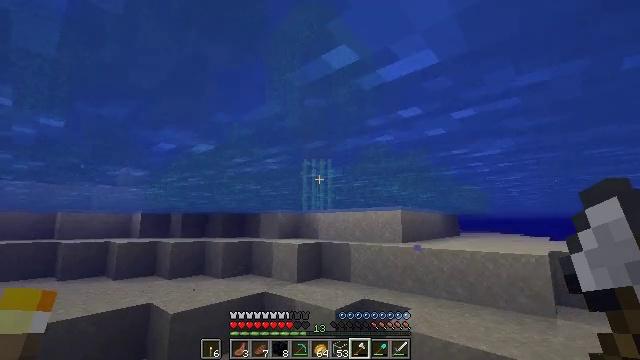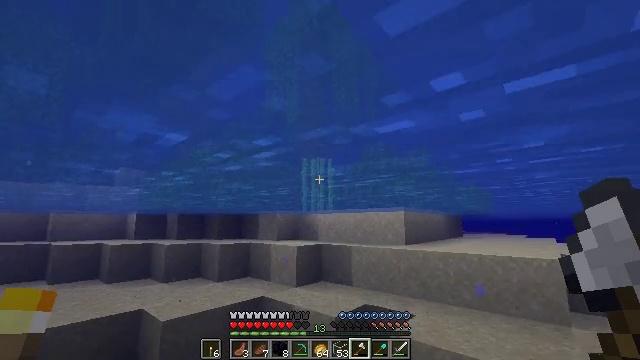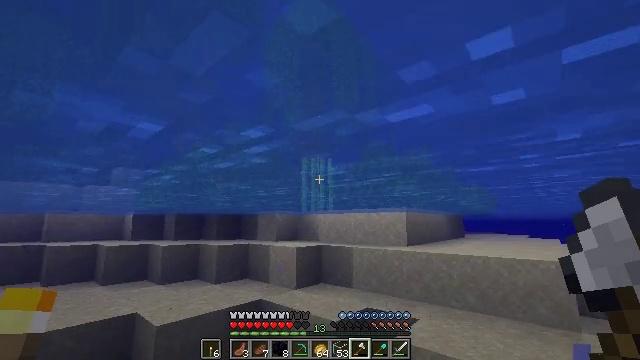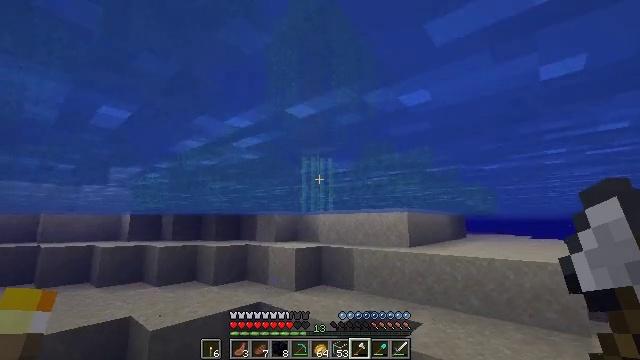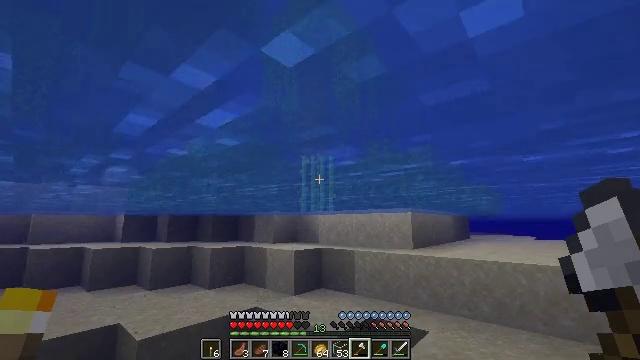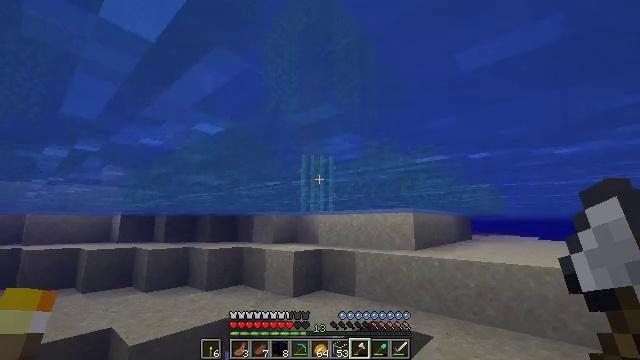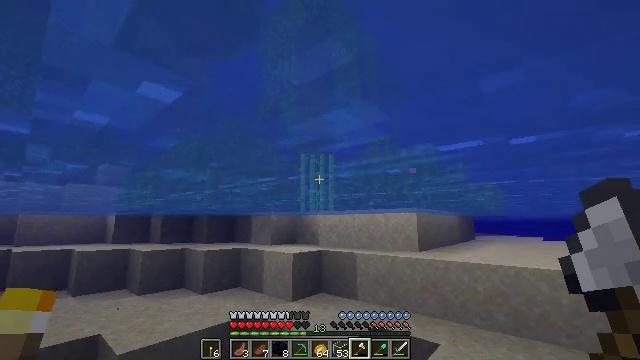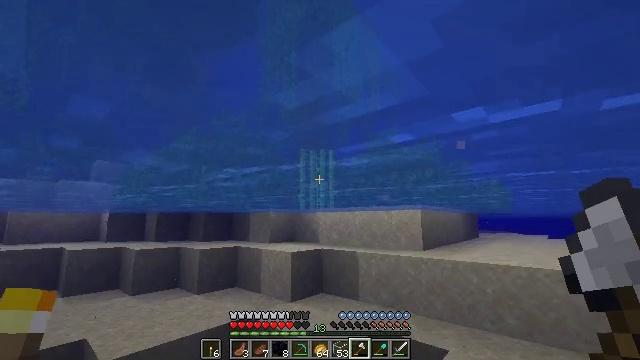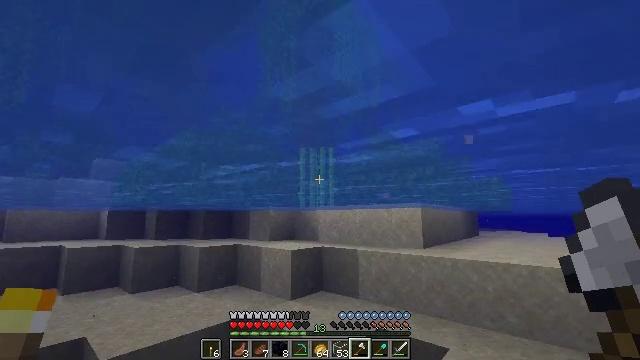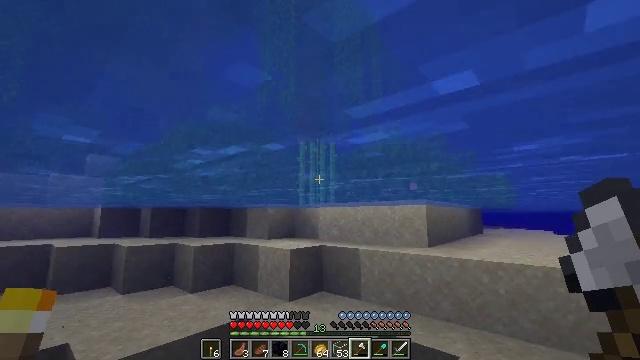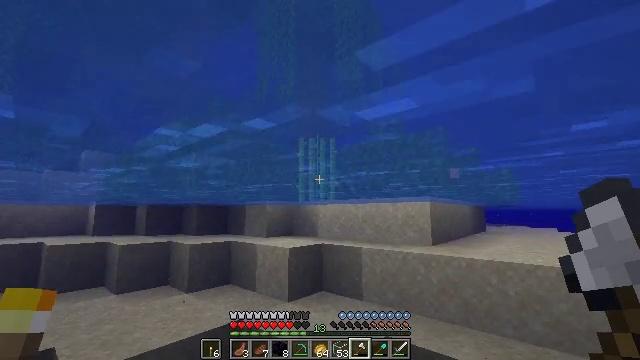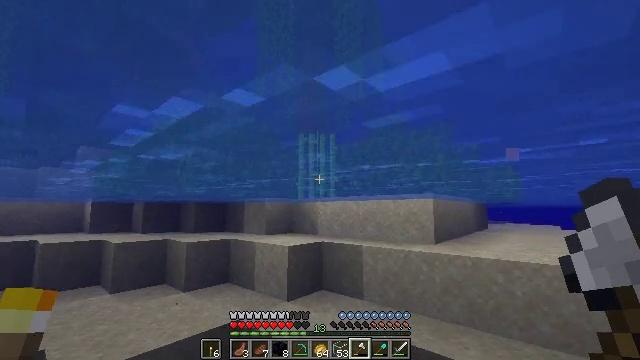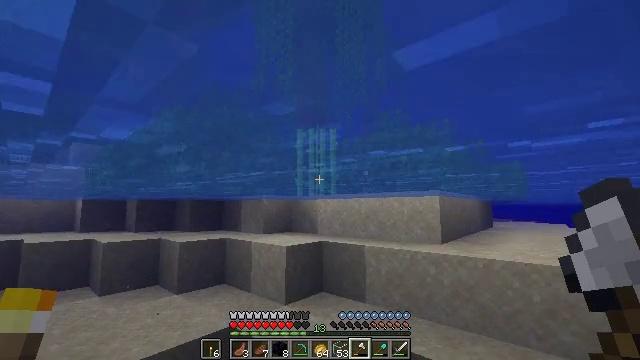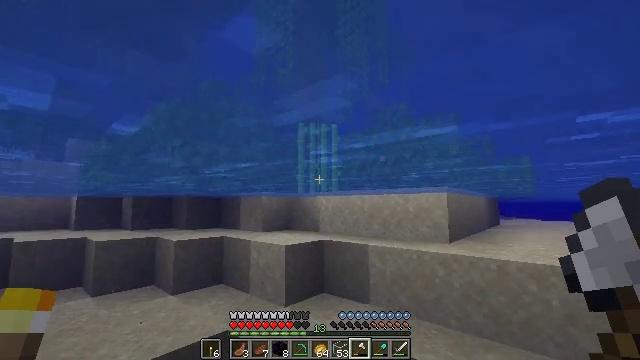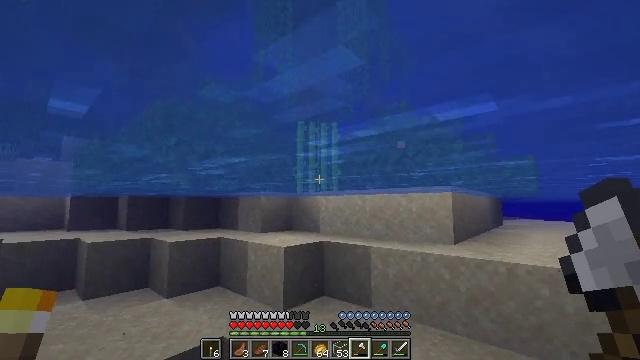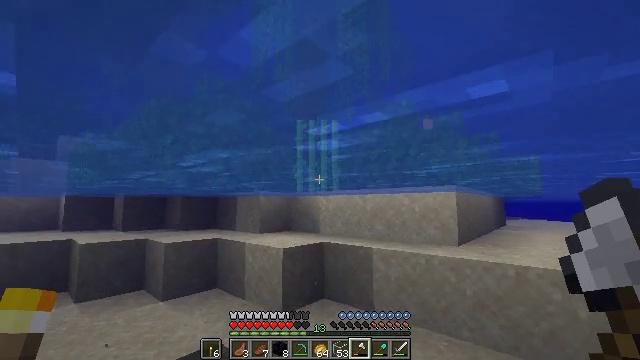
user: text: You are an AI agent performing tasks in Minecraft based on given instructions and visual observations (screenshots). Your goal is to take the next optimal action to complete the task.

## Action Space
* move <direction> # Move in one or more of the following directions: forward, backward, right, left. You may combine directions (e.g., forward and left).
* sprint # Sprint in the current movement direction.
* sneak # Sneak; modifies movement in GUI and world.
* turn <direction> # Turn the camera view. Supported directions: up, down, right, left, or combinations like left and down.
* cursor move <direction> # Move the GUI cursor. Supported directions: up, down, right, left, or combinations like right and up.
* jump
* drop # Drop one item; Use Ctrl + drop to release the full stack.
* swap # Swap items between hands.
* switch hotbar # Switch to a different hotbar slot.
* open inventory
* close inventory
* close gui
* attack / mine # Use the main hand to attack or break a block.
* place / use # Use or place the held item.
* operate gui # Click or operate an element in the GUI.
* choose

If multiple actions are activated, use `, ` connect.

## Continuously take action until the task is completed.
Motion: motion action
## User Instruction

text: Break the sugar cane.
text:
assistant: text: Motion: move forward, sprint
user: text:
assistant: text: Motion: move forward, sprint
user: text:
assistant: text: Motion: move forward
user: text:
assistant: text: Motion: move forward
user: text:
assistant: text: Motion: move forward
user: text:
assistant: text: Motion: move forward
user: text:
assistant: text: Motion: move forward
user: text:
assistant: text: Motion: move forward
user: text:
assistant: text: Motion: move forward
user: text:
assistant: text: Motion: move forward
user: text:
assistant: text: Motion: move forward
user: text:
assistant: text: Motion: move forward
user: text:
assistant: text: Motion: move forward
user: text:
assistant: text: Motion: move forward
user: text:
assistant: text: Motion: move forward
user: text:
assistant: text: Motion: move forward
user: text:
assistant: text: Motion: move forward
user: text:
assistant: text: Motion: move forward
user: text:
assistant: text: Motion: move forward
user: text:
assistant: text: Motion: move forward
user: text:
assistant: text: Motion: move forward
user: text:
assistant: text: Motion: move forward, turn down
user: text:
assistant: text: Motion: move forward, turn down
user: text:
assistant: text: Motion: move forward, turn down
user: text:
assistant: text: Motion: move forward
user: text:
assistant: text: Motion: move forward, turn down
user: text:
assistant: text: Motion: move forward, turn down, jump
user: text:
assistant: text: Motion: move forward, turn down, jump
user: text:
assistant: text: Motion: move forward, turn down, jump
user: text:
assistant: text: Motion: move forward, turn down, jump